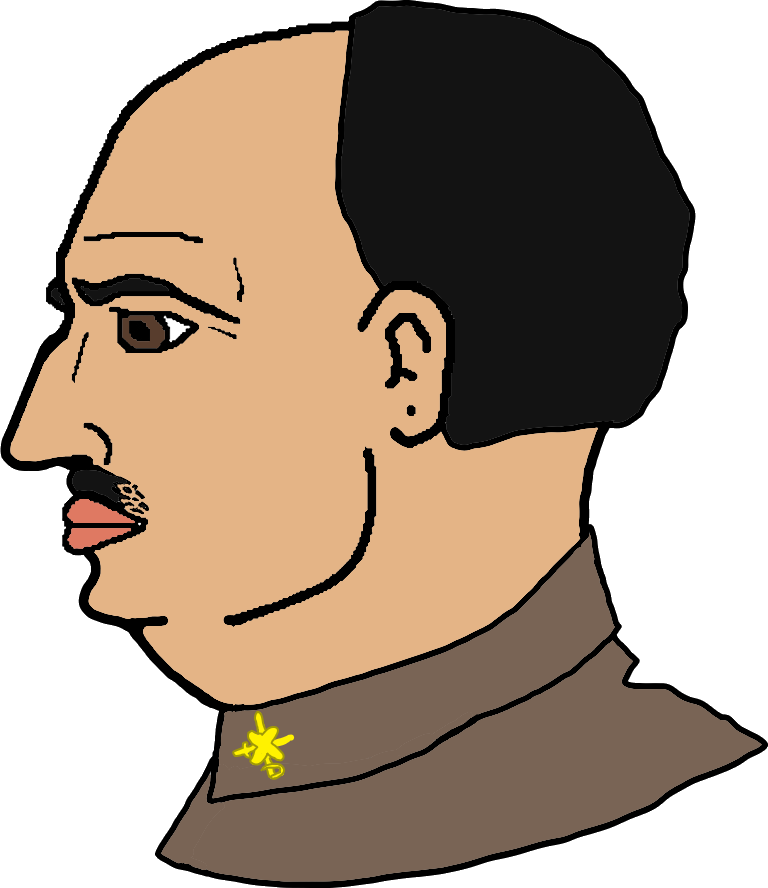
Label: 4_Yes_Chad